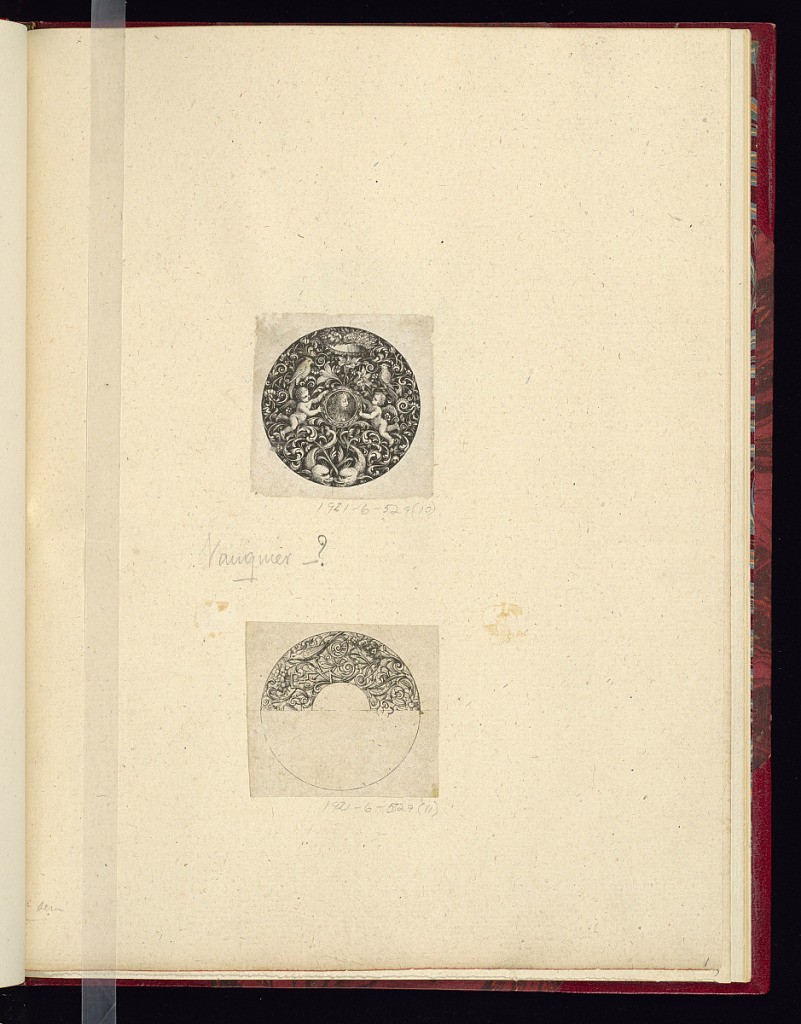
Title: Design for a Watchcase Lid or Medallion
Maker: Jacques Vauquer, French, 1621–1686
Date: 17th century
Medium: Engraving on laid paper
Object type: Print
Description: A small ornament print - a design for a medallion or the lid of a circular watchcase - with a central profile portrait supported by winged putti, and surrounded by a dense design of scrolling leaves, fleurons, flowers, birds, and two dolphins below.